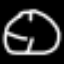
Label: clock